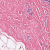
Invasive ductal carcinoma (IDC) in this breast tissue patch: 0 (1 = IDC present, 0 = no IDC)